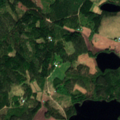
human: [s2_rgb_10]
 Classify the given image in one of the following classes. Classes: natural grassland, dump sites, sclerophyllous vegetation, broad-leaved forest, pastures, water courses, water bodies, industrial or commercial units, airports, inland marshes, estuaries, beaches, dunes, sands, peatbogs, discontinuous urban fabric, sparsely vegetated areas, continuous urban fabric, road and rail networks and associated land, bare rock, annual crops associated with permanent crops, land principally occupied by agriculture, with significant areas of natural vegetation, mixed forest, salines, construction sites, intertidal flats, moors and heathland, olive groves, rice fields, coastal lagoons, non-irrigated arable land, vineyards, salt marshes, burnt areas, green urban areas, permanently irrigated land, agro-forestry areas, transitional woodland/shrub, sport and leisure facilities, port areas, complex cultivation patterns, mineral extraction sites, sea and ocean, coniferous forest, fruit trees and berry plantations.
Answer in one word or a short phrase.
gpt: coniferous forest, mixed forest